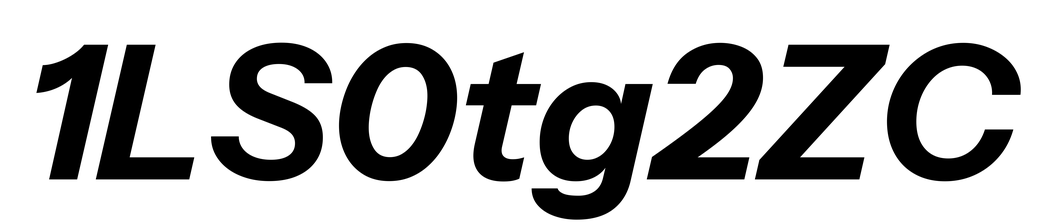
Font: InstrumentSans-Italic_Bold_Italic